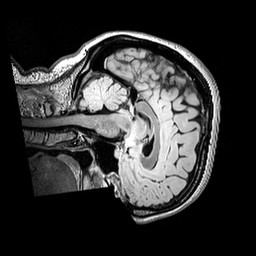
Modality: FLAIR
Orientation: sagittal
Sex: female
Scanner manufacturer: siemens
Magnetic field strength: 3 T
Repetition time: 5 s
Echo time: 0.395 s